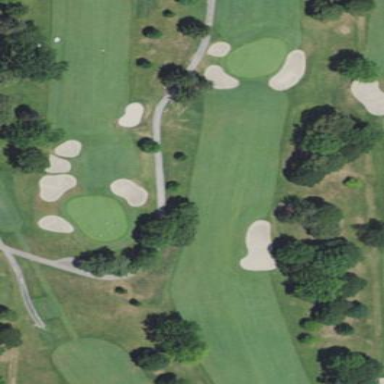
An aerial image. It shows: Grassy area designated as golf fairway.